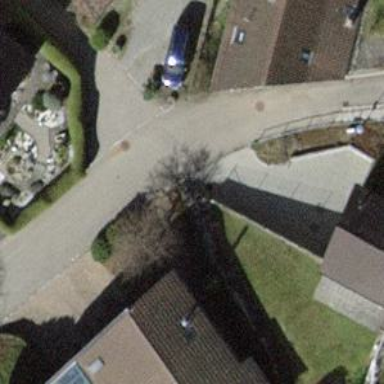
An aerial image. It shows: Living street.